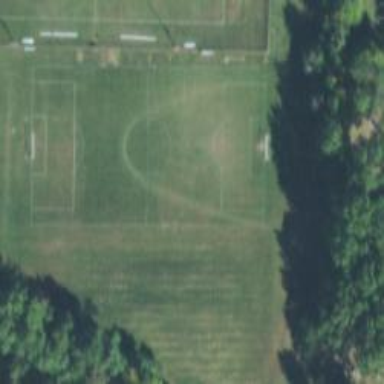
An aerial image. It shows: Soccer pitch for leisure land activities.